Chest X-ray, PA view. Patient: 37 years old, sex M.
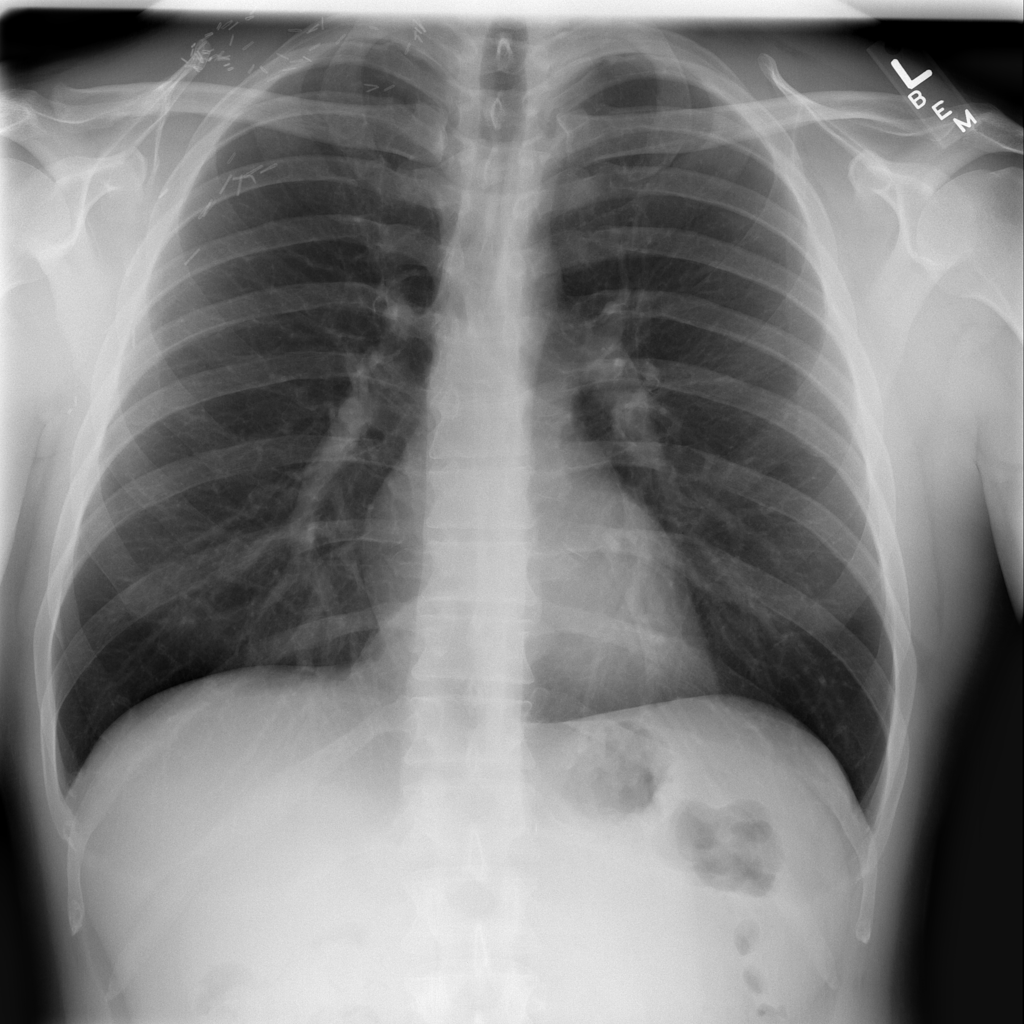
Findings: No Finding